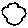
Label: cloud